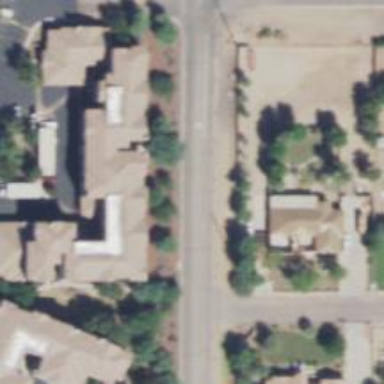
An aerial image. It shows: Asphalt road in residential area.